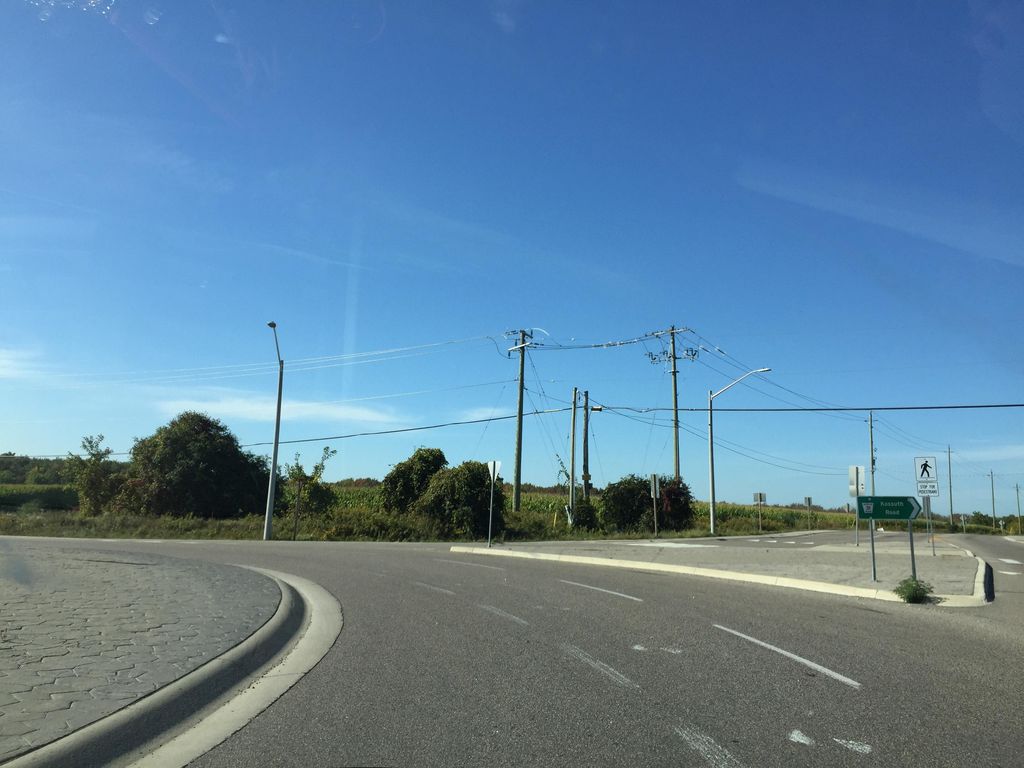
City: kitchener-waterloo